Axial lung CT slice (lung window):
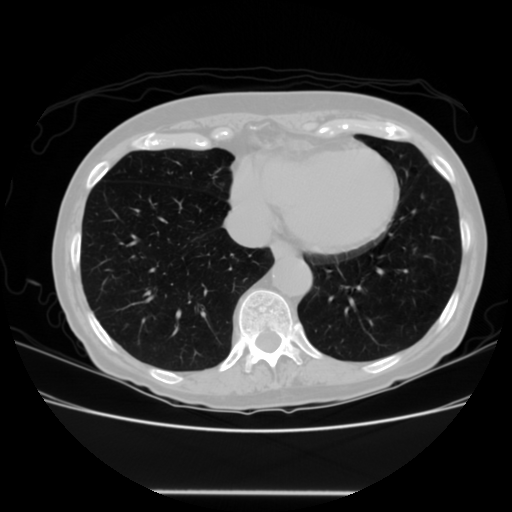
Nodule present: no